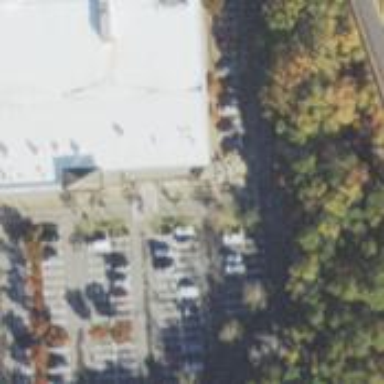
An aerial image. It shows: Parking space.